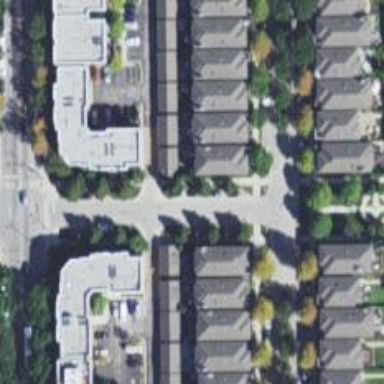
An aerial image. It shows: Residential road with separate sidewalk.